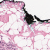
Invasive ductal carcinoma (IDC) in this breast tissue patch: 0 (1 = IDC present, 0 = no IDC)